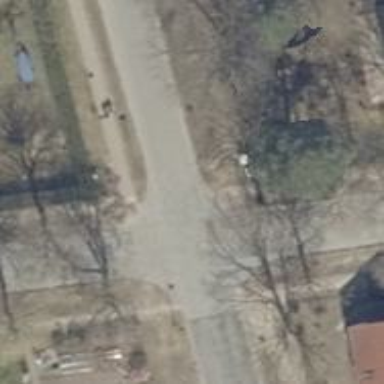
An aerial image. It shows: Tertiary road with dirt sidewalks on both sides.